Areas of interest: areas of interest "Old Site of the Jiao'ao Governor's Office"
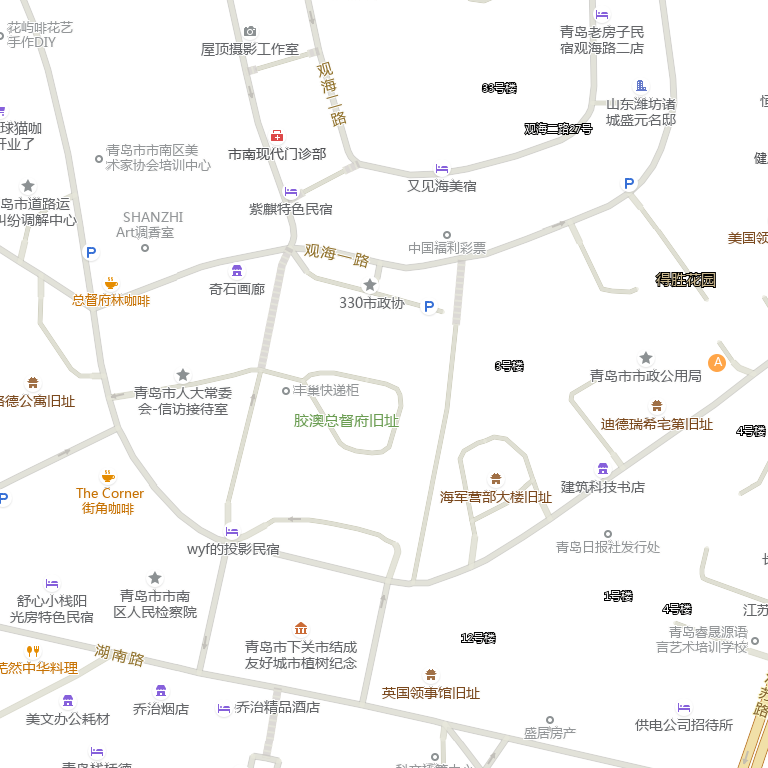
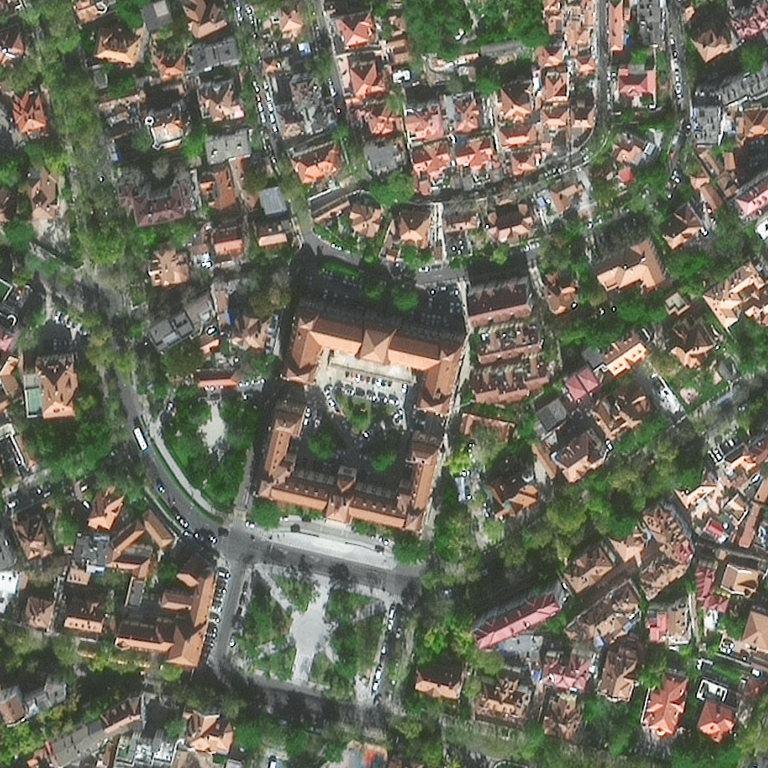